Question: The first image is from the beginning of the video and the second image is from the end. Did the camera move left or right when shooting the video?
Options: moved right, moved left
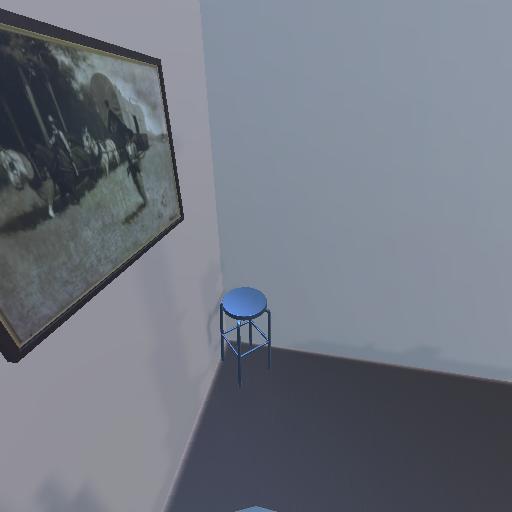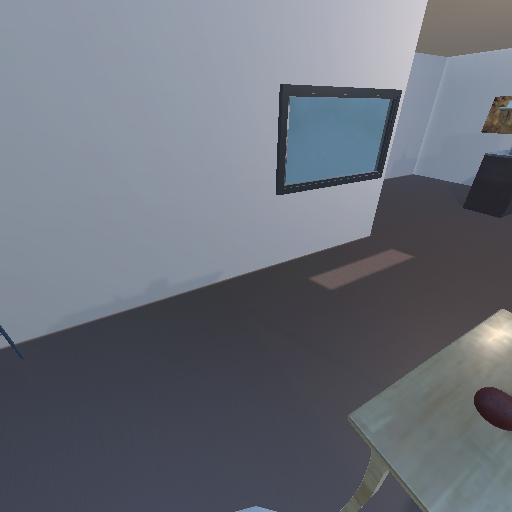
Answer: moved right